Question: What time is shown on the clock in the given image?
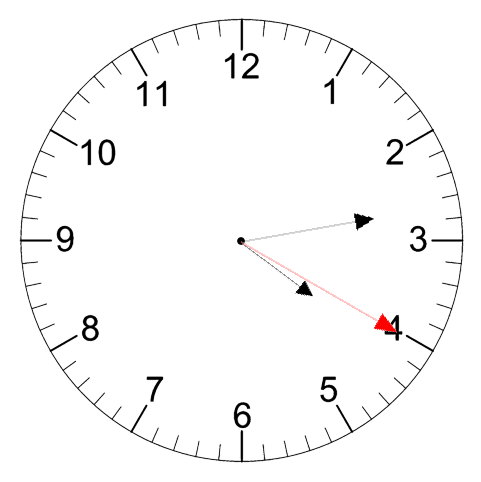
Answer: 04:13:20